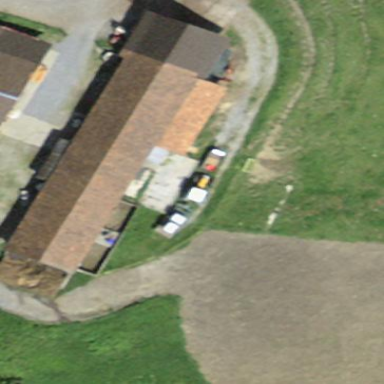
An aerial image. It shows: Hut.